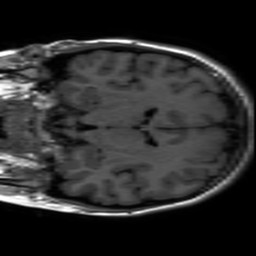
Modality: inplaneT1
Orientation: coronal
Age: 19
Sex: female
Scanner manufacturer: ge
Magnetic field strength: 3 T
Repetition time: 2.297 s
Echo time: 0.02273 s